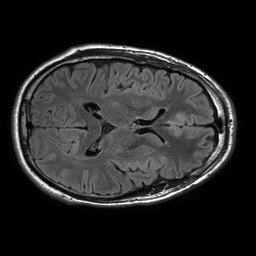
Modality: FLAIR
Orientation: axial
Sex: male
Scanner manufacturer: philips
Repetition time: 11 s
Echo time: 0.125 s